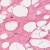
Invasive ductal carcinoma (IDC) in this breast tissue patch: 0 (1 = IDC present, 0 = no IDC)